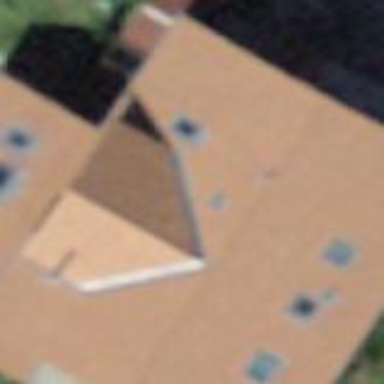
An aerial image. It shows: Residential building.